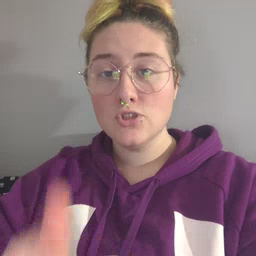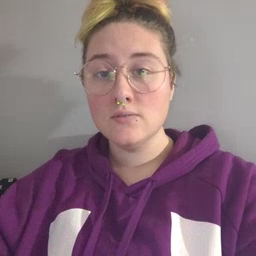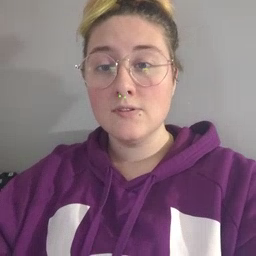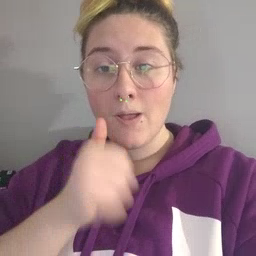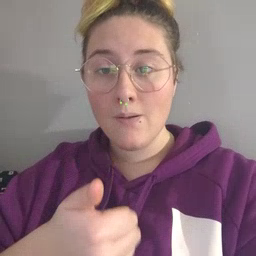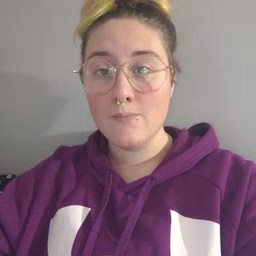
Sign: tomorrow